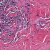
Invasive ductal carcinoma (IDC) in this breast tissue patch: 0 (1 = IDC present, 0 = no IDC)